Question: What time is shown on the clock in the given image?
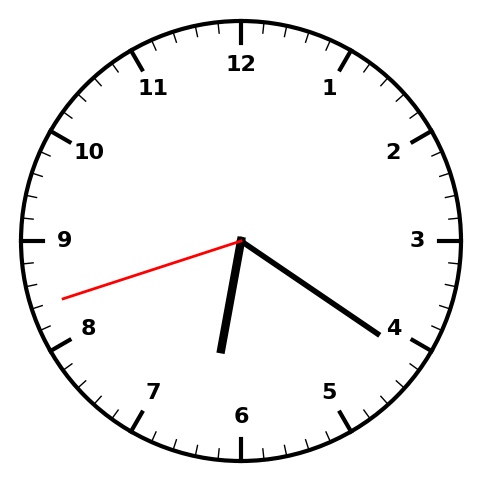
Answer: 06:20:42